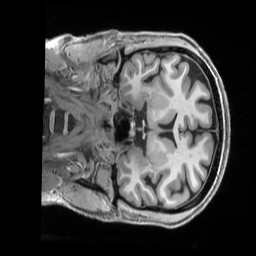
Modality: T1w
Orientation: coronal
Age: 38
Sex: female
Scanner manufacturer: siemens
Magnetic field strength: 3 T
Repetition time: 2.5 s
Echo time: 0.00296 s